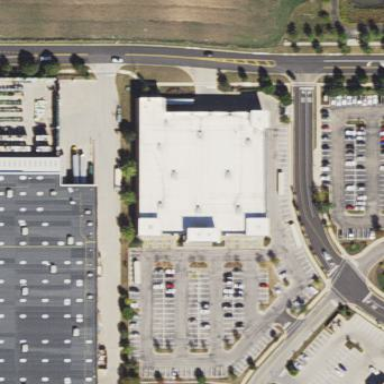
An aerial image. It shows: Retail building.